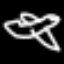
Label: airplane